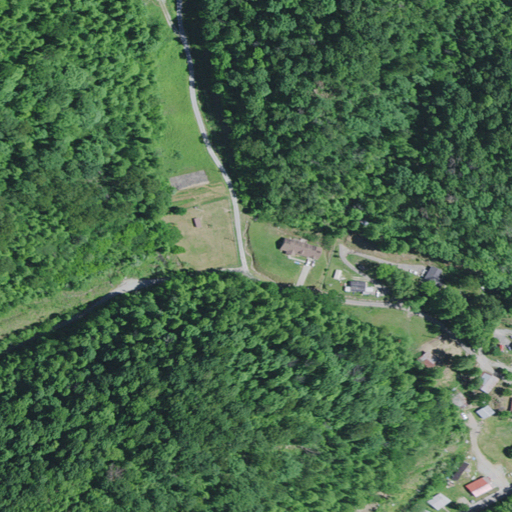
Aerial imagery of valley in Kentucky named Buckhorn Hollow containing deciduous forest, open development, low intensity development, grassland, medium intensity development, and pasture